I will show an image sequence of human cooking. I have annotated the images with numbered circles. Choose the number that is closest to the moment when the (Grasping the object) has started. You are a five-time world champion in this game. Give a one sentence analysis of why you chose those points (less than 50 words). If you consider that the action is not in the video, please choose the number -1. Provide your answer at the end in a json file of this format: {"points": []}
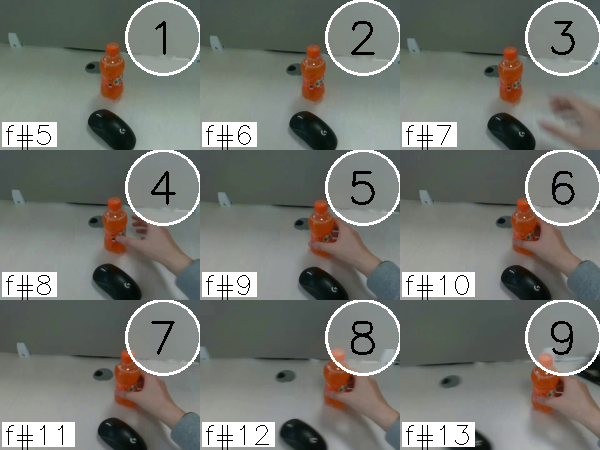
Frame 6 shows the clearest moment of hand-object contact.
{"points": [6]}